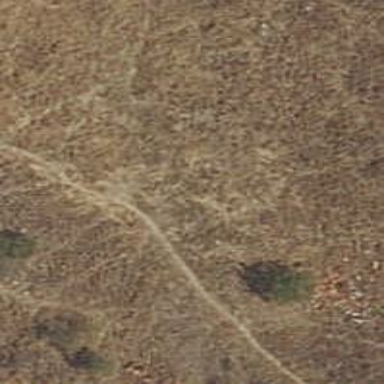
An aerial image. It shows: Path.